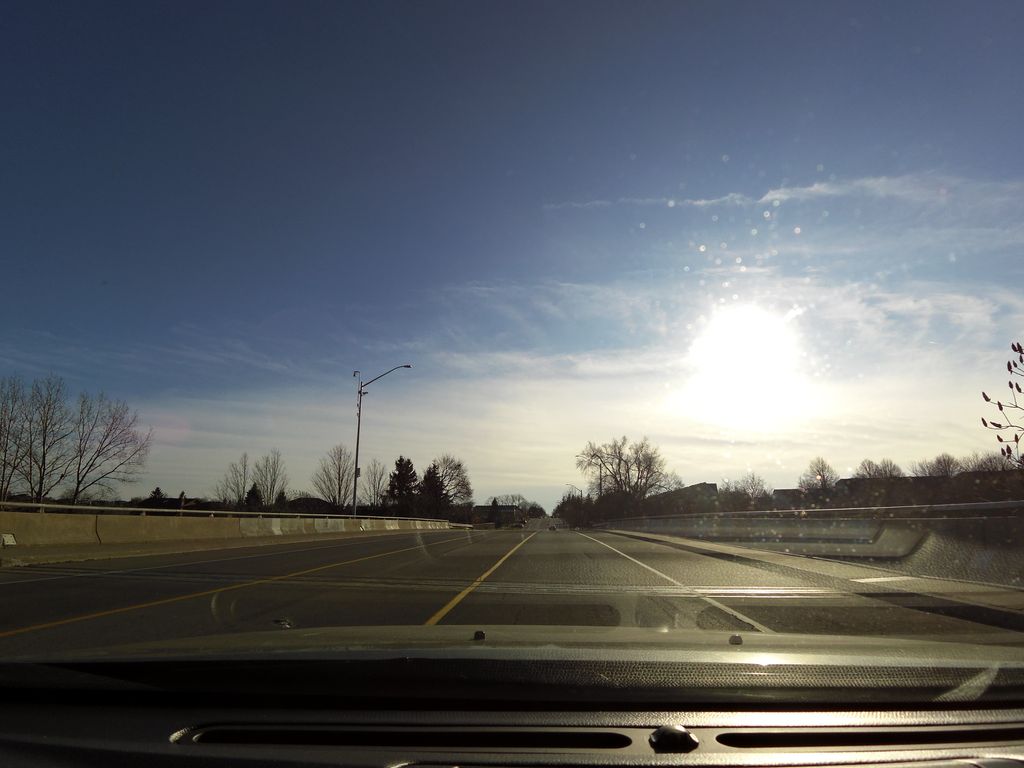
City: hamilton